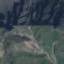
Land use / land cover class: HerbaceousVegetation